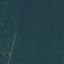
Land use / land cover: Forest